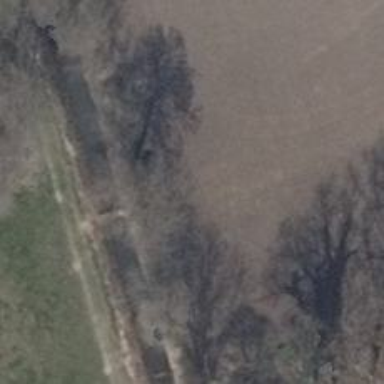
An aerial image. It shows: Path on bridge.